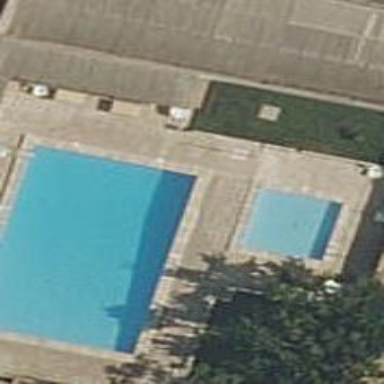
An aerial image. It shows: Swimming pool located in leisure land.